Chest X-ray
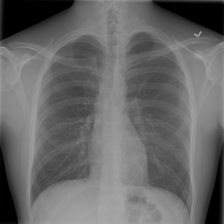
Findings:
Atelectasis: negative
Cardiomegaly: negative
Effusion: negative
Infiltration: negative
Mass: negative
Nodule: negative
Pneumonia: negative
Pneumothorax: negative
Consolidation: negative
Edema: negative
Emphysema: negative
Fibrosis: negative
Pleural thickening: negative
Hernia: negative